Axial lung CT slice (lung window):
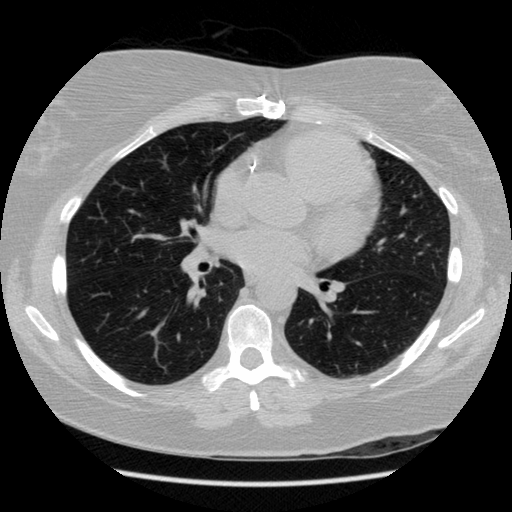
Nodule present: no